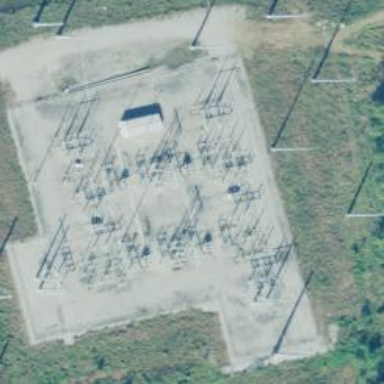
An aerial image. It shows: Switch used for power control.